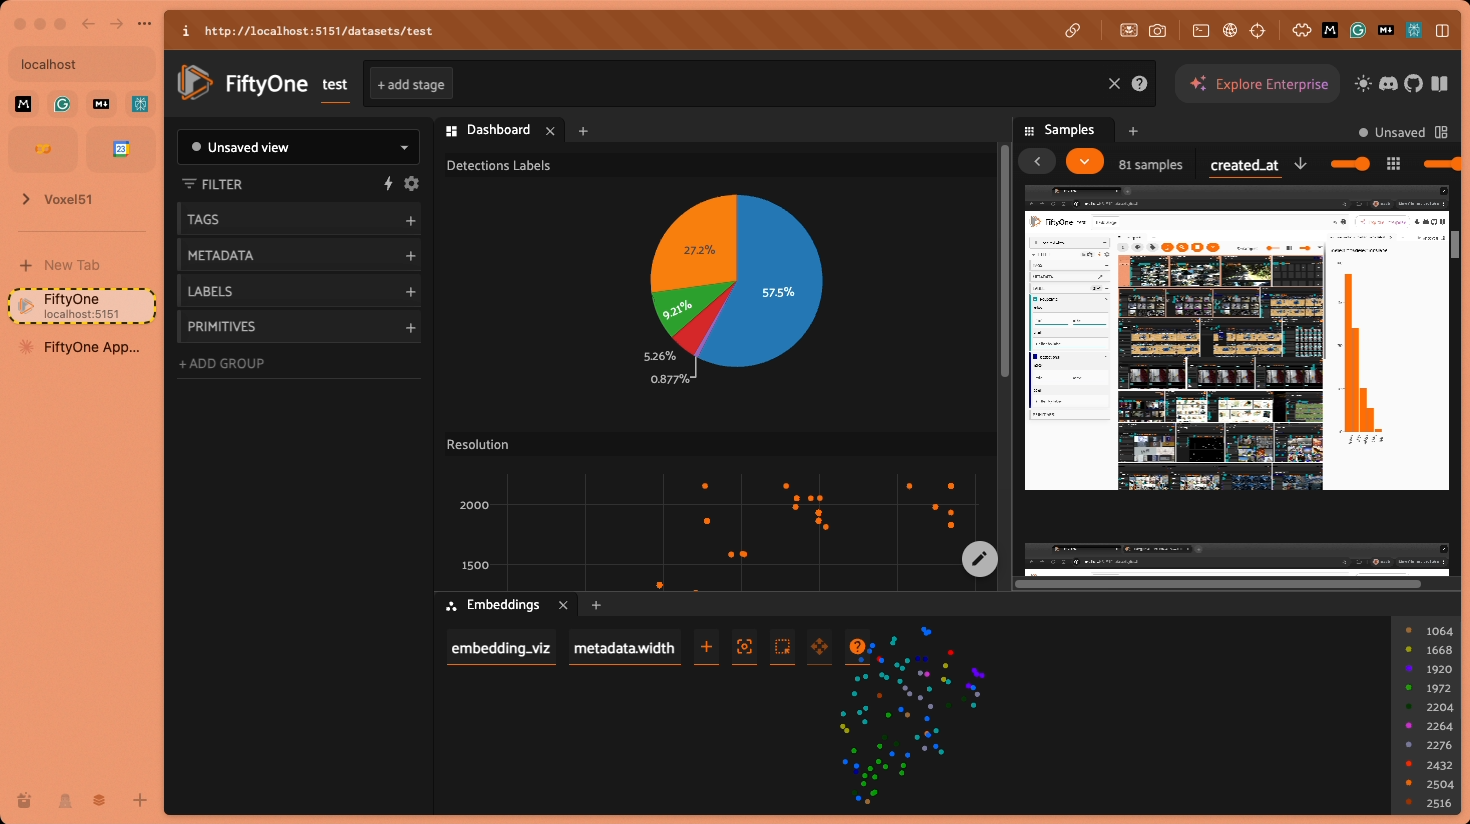
task_description: Find the tags group in the sidebar
action_type: hover
element_info: Menu Item

task_description: Find the metadata group in the sidebar
action_type: hover
element_info: Menu Item

task_description: Where can I find the label group in the sidebar?
action_type: hover
element_info: Menu Item

task_description: Where is the primitives group in the sidebar?
action_type: hover
element_info: Menu Item

action_type: click

task_description: Load a saved workspace on this dataset or save this as a new workspace
action_type: click
element_info: Menu Item

task_description: Where is the viewbar located?
action_type: hover
element_info: Menu Item

task_description: Change to light mode
action_type: click
element_info: Icon

task_description: Add a new group to the sidebar
action_type: type
element_info: Text Input

task_description: How are the samples in the samples panel sorted?
action_type: hover
element_info: Text

task_description: Display more available items in the actions row toolbar
action_type: click
element_info: Icon

task_description: What
action_type: hover
element_info: Text

task_description: Edit the dashboard layout
action_type: click
element_info: Icon

task_description: Reset spacing of samples in the samples panel
action_type: click
element_info: Icon

task_description: Hide the sidebar from the modal
action_type: click
element_info: Icon

task_description: Which brain key is used for visualizing embeddings in the embeddings panel?
action_type: hover
element_info: Text

task_description: What field is used to color embeddings in the embeddings panel?
action_type: hover
element_info: Text

task_description: How many samples are in the current view?
action_type: hover
element_info: Text

task_description: Click on 1064 in the legend in the embeddings panel to toggle the visibility of those points in the plot
action_type: click
element_info: Menu Item

task_description: Click on 1668 in the legend in the embeddings panel to toggle the visibility of those points in the plot
action_type: click
element_info: Menu Item

task_description: Click on 1920 in the legend in the embeddings panel to toggle the visibility of those points in the plot
action_type: click
element_info: Menu Item

task_description: Click on 1972 in the legend in the embeddings panel to toggle the visibility of those points in the plot
action_type: click
element_info: Menu Item

task_description: Click on the orange slice in the Detections Label pie chart to filter the samples in the samples panel
action_type: click
element_info: Menu Item

task_description: Click on the blue slice in the Detections Label pie chart to filter the samples in the samples panel
action_type: click
element_info: Menu Item

task_description: Filter the samples in the samples panel by clicking on the green slice in the Detections Label pie chart in the Dashboard panel
action_type: click
element_info: Icon

task_description: Filter the samples in the samples panel by clicking on the red slice in the Detections Label pie chart in the Dashboard panel
action_type: click
element_info: Menu Item

task_description: Where in the workspace is the Dashboard panel?
action_type: hover
element_info: Menu Item

task_description: Where in this workspace is the Embeddings panel located?
action_type: hover
element_info: Menu Item

task_description: Where is the samples panel located in this workspace?
action_type: hover
element_info: Menu Item

task_description: Where is the sidebar in the current workspace?
action_type: hover
element_info: Menu Item